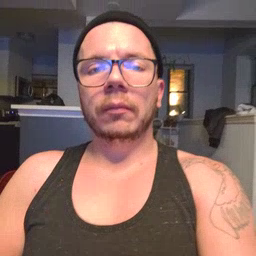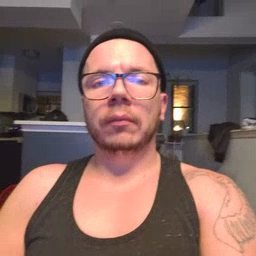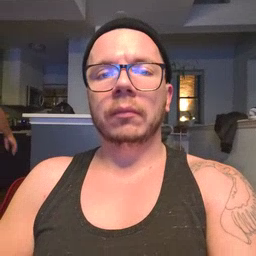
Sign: fall